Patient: sex M, age 34
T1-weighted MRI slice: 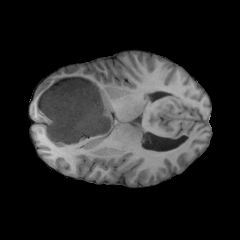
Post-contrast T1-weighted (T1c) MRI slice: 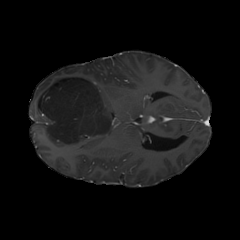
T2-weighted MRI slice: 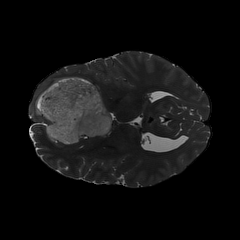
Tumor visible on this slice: yes
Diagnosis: Astrocytoma, IDH-mutant
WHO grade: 2